Question: What app is listed first?
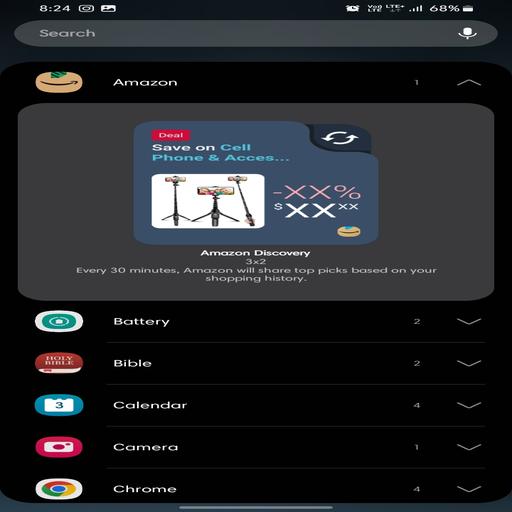
Answer: Amazon